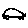
Label: car